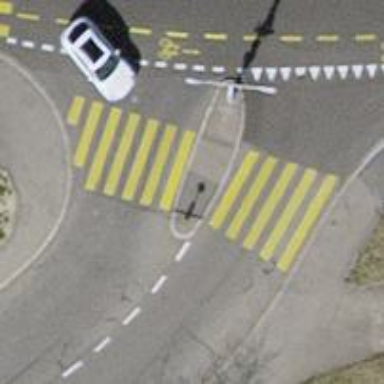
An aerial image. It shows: Paved footway with zebra crossing.